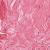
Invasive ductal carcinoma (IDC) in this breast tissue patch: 0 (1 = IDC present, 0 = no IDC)